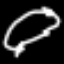
Label: frog